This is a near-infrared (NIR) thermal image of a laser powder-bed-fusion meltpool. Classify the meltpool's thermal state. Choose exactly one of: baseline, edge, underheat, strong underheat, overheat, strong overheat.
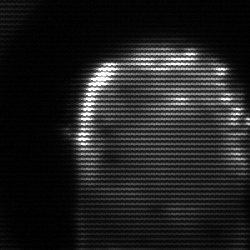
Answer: baseline